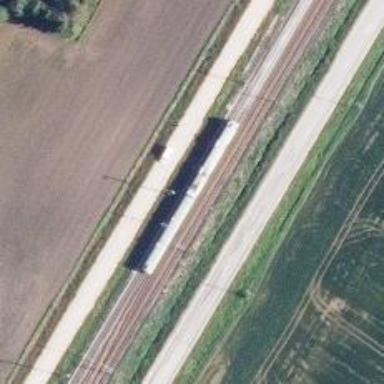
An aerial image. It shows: Railway track with continuous electrified contact lines.